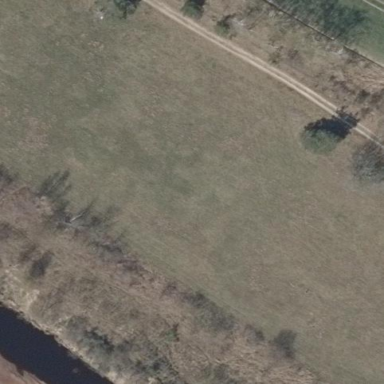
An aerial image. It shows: Beautiful meadow.